Question: I'm not really a programmer, but I have to change some html/css/js code for our needs.. and I'm struggling.
we are using a cloud software, which closed source, but with the possibility to change parts of the HTML frontend.
the software uses the CSS class "dom-admin" to hide some setting for non-admin.
'''
<div class="dom-admin"> hidden for non-admins </div>
'''
if a user logs in, the display property is set by the system to 'display:none;'
'''
.dom-admin {
display: none;
}
'''
these hidden fields are mostly input fields. we dont want to hide this fields for our users, we just want to set the fields 'readonly'.
my idea is to read the display value within a javascript in a if / else query:
'''
if (dom-admin('display') == 'none')
{ document.write('<input type="text" id="XX">') }
else
{ document.write('<input readonly type="text" id="XX">') }
'''
My Problem is to access the display value, i tried x examples from the net, but i never able to read the property of "dom-admin", eg:
'''
document.getElementById('dom-admin').style.display
'''
Chrome Javascript Console:
Uncaught TypeError: Cannot read property 'style' of null
Chrome dev-tools shows me this about the "dom-admin" CSS:

I appreciate any help...
Thanks, Patrick
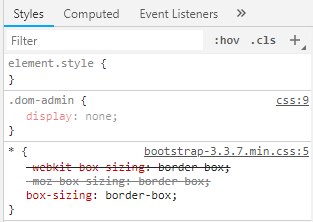
Answer: # Phase 1: Reveal All Hidden Field(s)
---
## Multiple Elements with Common ClassName
The class '.dom-admin' is merely presentational, it is not a security measure. If you want to access multiple elements with the className of 'dom-admin' you must collect them into a NodeList/HTMLCollection:
'''
var DOMObjects = document.querySelectorAll('.dom-admin');
'''
OR
'''
var DOMObjects = document.getElementsByClassName('dom-admin');
'''
---
With this list you'll have to iterate/loop through each '*.dom-admin' by a 'for' loop, or array method (if the latter them the list might need to be converted to an array):
'''
for (let i=0; i < DOMObjects.length; i++) {...
'''
OR
'''
DOMObjects.forEach(function(DOMObj, index) {...
'''
---
To reverse the style of '.dom-admin', you can set each '*.dom-admin' 'style' object to:
'''
DOMObj.style.display = "block"
'''
OR remove '.dom-admin' class:
'''
DOMObj.classList.remove('dom-admin')
'''
---
## Single Element with ClassName
The most direct method is to target the className via 'querySelector()' or 'getElementsByClassName()[0]':
'''
var DOMObj = document.querySelector('.dom-admin');
'''
OR
'''
var DOMObj = document.getElementsByClassName('dom-admin')[0];
'''
---
# Phase 2: Set All Revealed Fields to be Non-editable
---
## Set/Get/Change Element Attributes
'id', 'class', 'readOnly', etc. are called attributes. The attribute needed has a Boolean value (true/false). An attribute such as 'readonly' merely needs to exist on the tag in order for it to be true. Not actually be in the tag of course makes it false.
More specifically, adding an attribute to an element when it didn't exist before:
'''
DOMObj.setAttribute('readonly', true);
'''
---
Finding an attribute and reading the value of said attribute:
'''
DOMObj.getAttribute('readonly');
'''
---
If the attribute already exists and the value needs to be changed:
'''
DOMObj.removeAttribute('readonly')
'''
---
Keep in mind that the attribute you are dealing with has a Boolean value so it is handled differently than an attribute with a String value.
'''
DOMObj.setAttribute('name', 'foo'); /*OR*/ DOMObj.name = "foo"
DOMObj.getAttribute('name');
DOMObj.setAttribute('name', 'bar') /*OR*/ DOMObj.name = 'bar'
'''
---
### Note 1
The syntax for methods 'querySelector()'/'querySelectorAll()':
'''
document.querySelector('.dom-admin')
'''
CSS Selector ===========^-----^[dot for class]
is different than the syntax of method 'getElementsByClassName()':
'''
document.getElementsByClassName('dom-admin')
'''
DOMString====================^------^[no dot needed]
'''
document.getElementsByClassName('dom-admin')[0]
'''
DOMString====================^------^===^-^[no dot needed]==
[Bracket Notation with index of zero is needed if there is only one target]
---
### Note 2
'document.write'
If you have inputs nested within the 'div.dom-admin', that would mean that those inputs exist already . It isn't necessary to create them and even if you do need to create any element, never use 'document.write'. Instead use 'createElement()' or use 'innerHTML' on an element that you intend to use as a container.
---
## Demo
'''
// Collect all .dom-admin into NodeList
var das = document.querySelectorAll('.dom-admin');
// forEach() .dom-admin, remove the class .dom-admin
das.forEach(function(da, idx) {
da.classList.remove('dom-admin');
// Find all inputs in the div formerly known as .dom-admin
var inputs = da.querySelectorAll('input');
/* forEach() input nested within the div formerly known
|| as .dom-admin, set its attribute readonly to true
*/
inputs.forEach(function(input, index) {
input.setAttribute('readonly', true);
});
});
'''
'''
.dom-admin {
display: none;
}
input {
font: inherit;
width: 40%
}
'''
'''
<div class="dom-admin">
<input type='text' value='These inputs exist already'>
<input type='text'>
</div>
<div class="dom-admin">
<input type='text' value='Do not use document.write'>
<input type='text' value='it will overwite EVERYTHING'>
<input type='text' value=''>
</div>
<div class="dom-admin">
<input value='Fun fact:'>
<input value='input by default is type="text"'>
<input>
</div>
'''